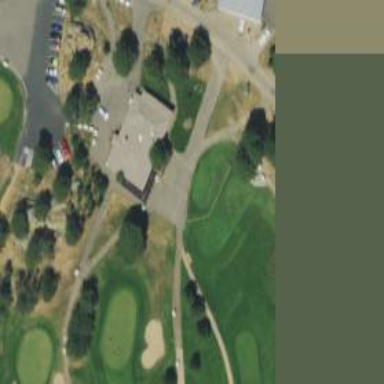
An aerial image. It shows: Path designated for golf carts.